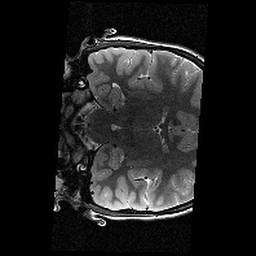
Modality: T2w
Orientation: coronal
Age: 9
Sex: female
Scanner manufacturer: siemens
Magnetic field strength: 3 T
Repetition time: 9.23 s
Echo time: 0.067 s